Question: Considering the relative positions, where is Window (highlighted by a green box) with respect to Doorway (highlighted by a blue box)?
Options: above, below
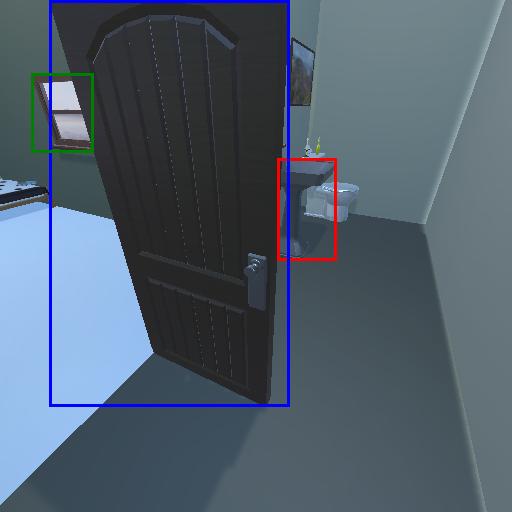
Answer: above